Aerial crown-view tile of a tropical tree (Barro Colorado Island, Panama), acquired 20250317:
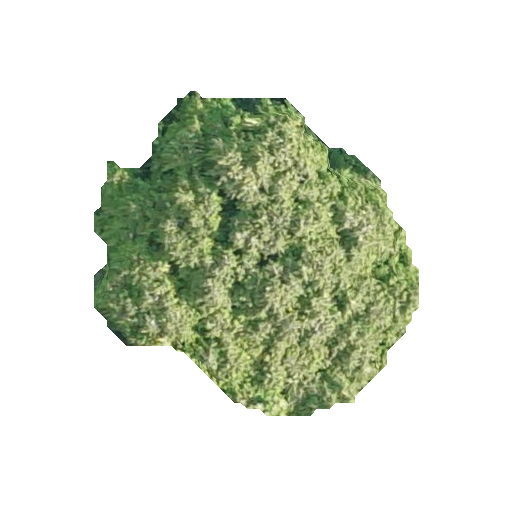
Species: Quararibea asterolepis
GBIF accepted scientific name: Quararibea asterolepis
Crown area: 110.464 m²